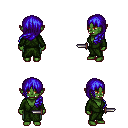
a pixel art fantasy rpg character, female body template, orc, green skin, green robe, teal pants, blue left-swept hairstyle, dagger, four views (front, back, left, right), 2x2 character sprite sheet, small pixel art, hard edges, no anti-aliasing